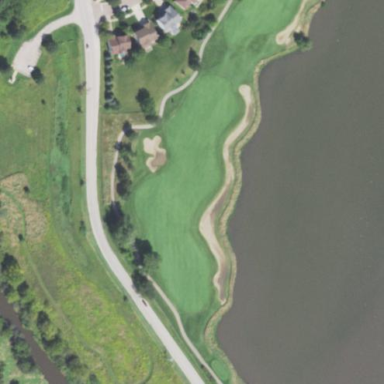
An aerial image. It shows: Golf fairway surrounded by grass.